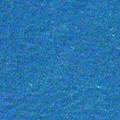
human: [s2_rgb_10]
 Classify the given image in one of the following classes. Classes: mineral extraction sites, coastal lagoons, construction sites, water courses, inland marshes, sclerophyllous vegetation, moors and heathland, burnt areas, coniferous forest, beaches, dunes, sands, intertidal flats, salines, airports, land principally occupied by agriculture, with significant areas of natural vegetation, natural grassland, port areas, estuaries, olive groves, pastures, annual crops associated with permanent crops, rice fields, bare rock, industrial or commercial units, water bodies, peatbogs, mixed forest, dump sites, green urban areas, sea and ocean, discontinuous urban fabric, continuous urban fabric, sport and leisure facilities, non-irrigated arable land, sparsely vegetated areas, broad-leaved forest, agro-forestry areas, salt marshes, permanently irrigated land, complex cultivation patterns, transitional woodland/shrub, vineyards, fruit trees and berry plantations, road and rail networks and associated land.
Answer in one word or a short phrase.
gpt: sea and ocean